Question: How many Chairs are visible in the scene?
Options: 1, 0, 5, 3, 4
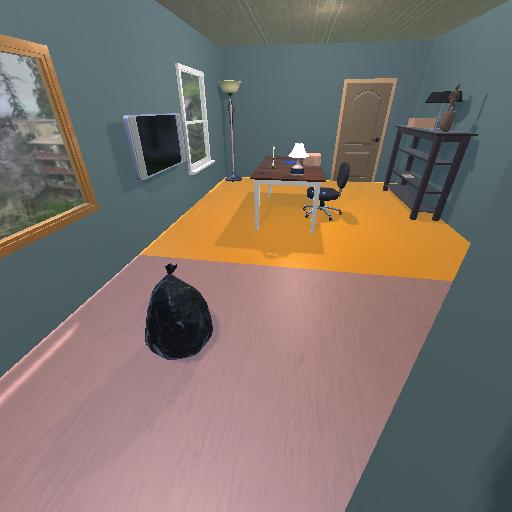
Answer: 1